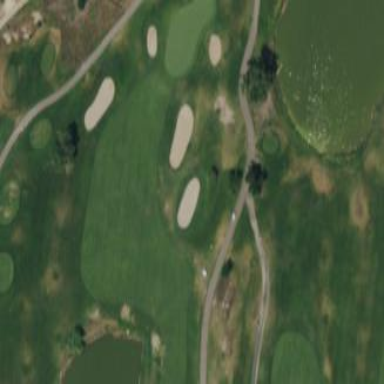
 part of golf course fairway. It is used for the sport of golf."